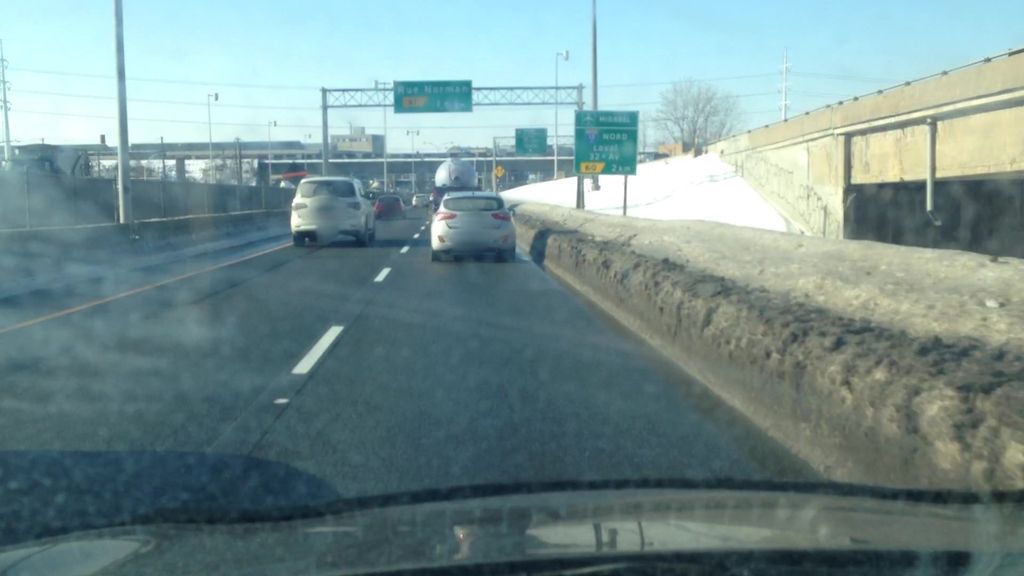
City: montreal